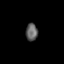
Tissue: prostate
Cell type: Myeloid cells
Senescence score: 0.8169
Nuclear area (px): 203
Mean DAPI intensity: 96.315